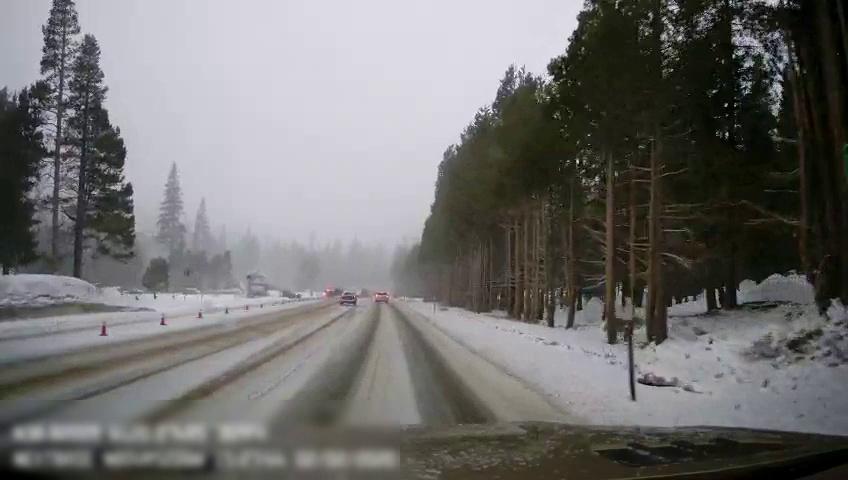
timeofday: Day
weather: Snowy
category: Drivable Space
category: Vehicles | SUV
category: Vehicles | SUV
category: Vehicles | SUV
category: Vehicles | SUV
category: Vehicles | Truck
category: Vehicles | Car
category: Vehicles | SUV